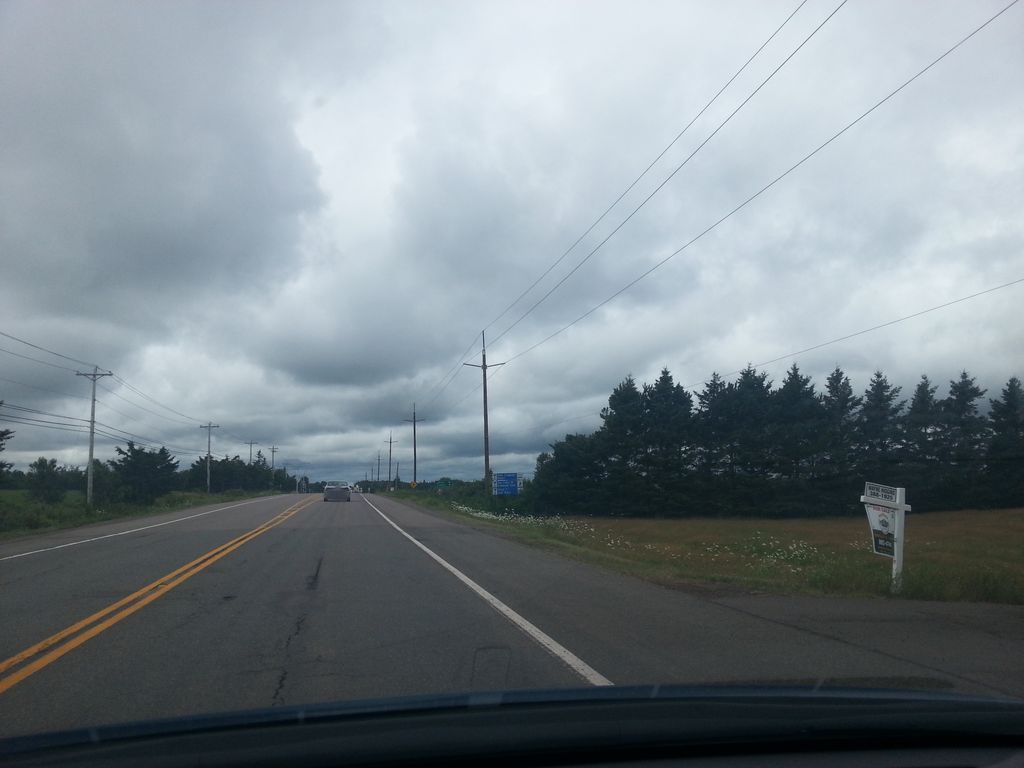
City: charlottetown